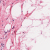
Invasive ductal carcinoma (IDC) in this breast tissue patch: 0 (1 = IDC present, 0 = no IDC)